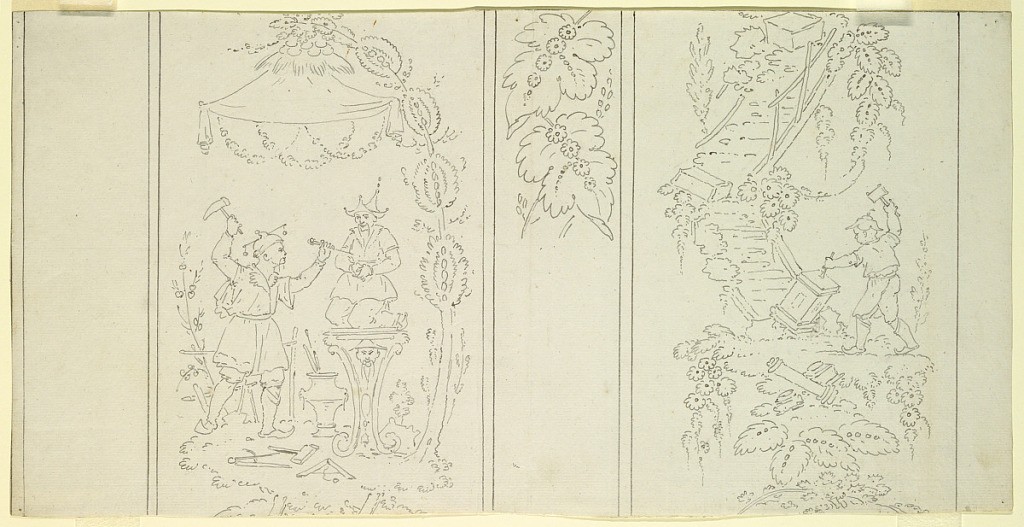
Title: Sketch for a cartoon for cotton printing:The Arts [Les Arts]
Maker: B. M. Lebert, 1759–1836
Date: possibly 1815–20
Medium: Pen and ink on cream-colored paper
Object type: Drawing
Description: Joined horizontally with 1898-21-26A. Two parallel panels, separated by strips indicated to bear fantastic leaves place in alternating sequence, shown in the "style chinois": upper left, two mandarins seated on a bench under a canopy at the top of a flight of crooked steps, the one playing a lute and the other holding a book in his lap, musical instruments on the ground and a dancing figure at the bottom of the steps (symbolizing Music); lower left: a mandarin is seen sculpting a statue of a seated mandarin, under a canopy (symbolizing Sculpture); upper right: a mandarin is seated under a canopy painting the portrait of a seated lady, above, a flight of crooked steps on which an assistant is seen mixing colors (symbolizing Painting); lower left: a Chinaman is chiseling a pedestal, beside him lie fragments of classical architecture, and other blocks are strewn on a flight of crooked steps, above (symbolizing Architecture).